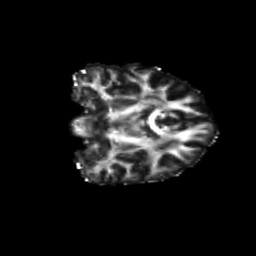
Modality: FA
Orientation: coronal
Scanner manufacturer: siemens
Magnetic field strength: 3 T
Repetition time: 9.2 s
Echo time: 0.084 s